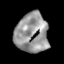
Tissue: lung
Cell type: Epithelial cells
Senescence score: 0.1038
Nuclear area (px): 1262
Mean DAPI intensity: 150.688